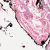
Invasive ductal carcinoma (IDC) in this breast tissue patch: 0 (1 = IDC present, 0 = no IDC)